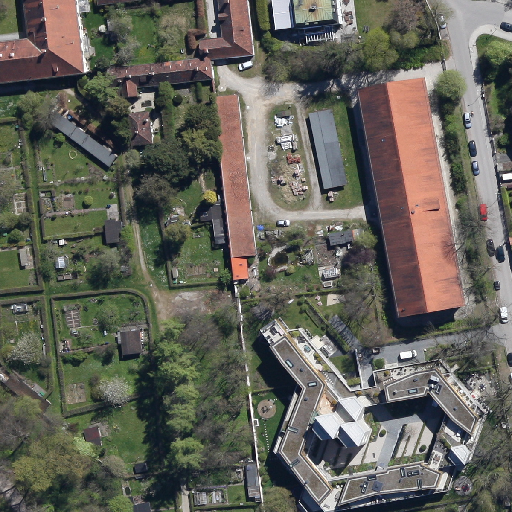
Referring expression: low vegetation surrounded by building